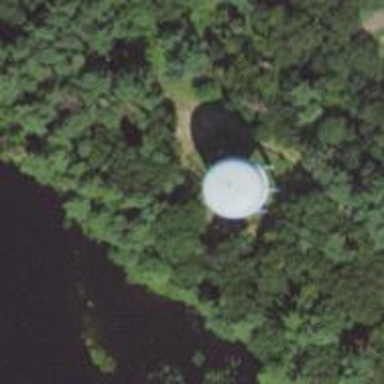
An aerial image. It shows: Water tower that is man-made.